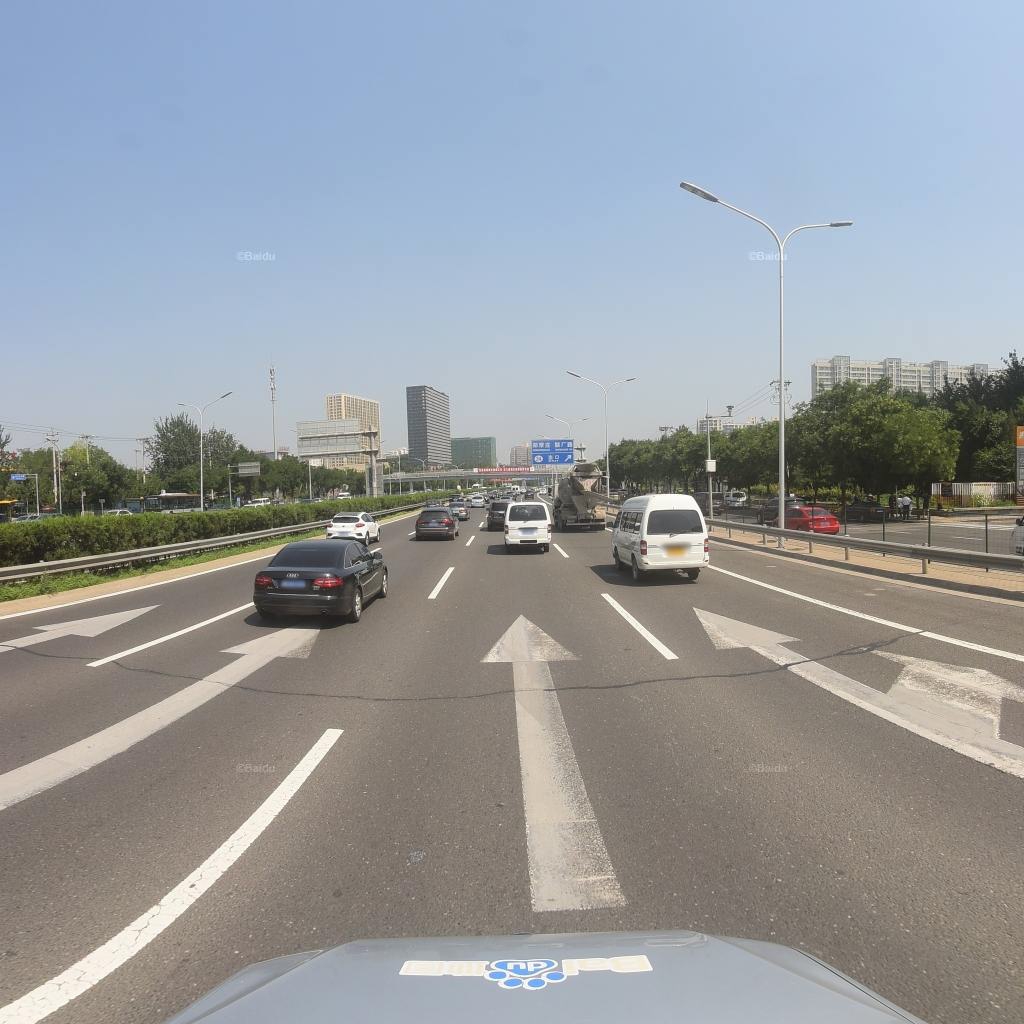
Region: Fengtai
Road damage annotations: transverse patch